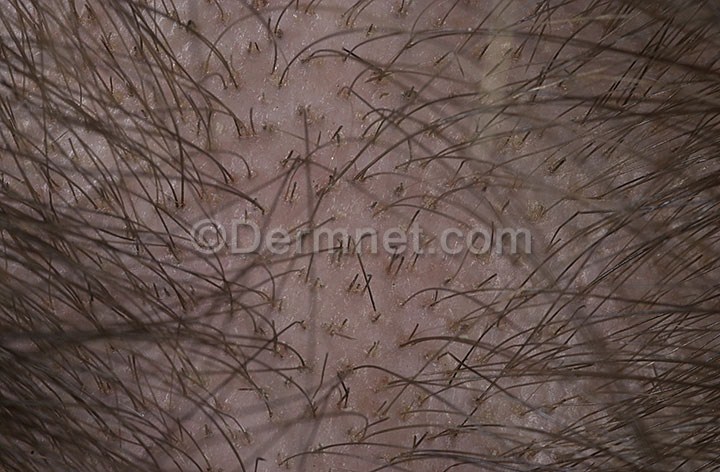
Disease: Hair Loss Photos Alopecia and other Hair Diseases